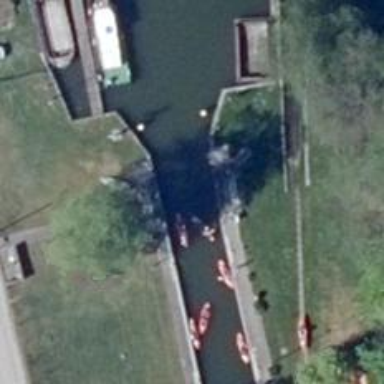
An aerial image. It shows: Lock gate on waterway.